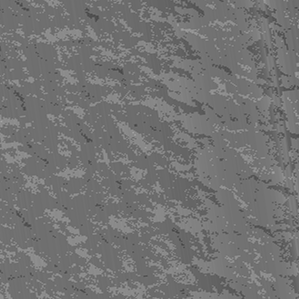
Label: frost